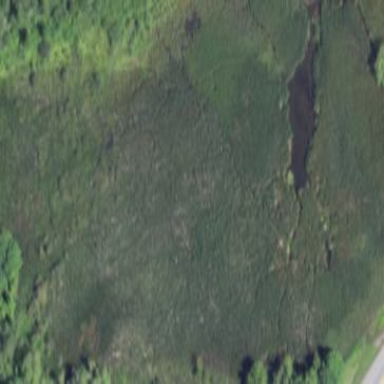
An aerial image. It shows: Bog wetland.